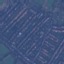
Label: Residential